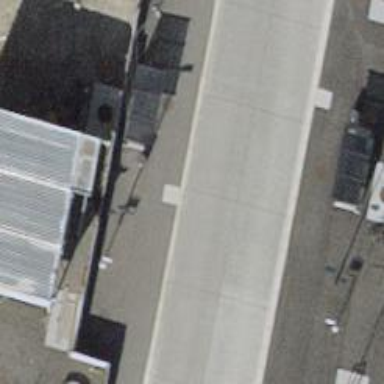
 serving as platform for public transportation."